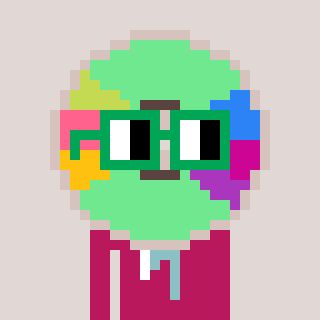
a pixel art character with square green glasses, a cd-shaped head and a darkpink-colored body on a warm background